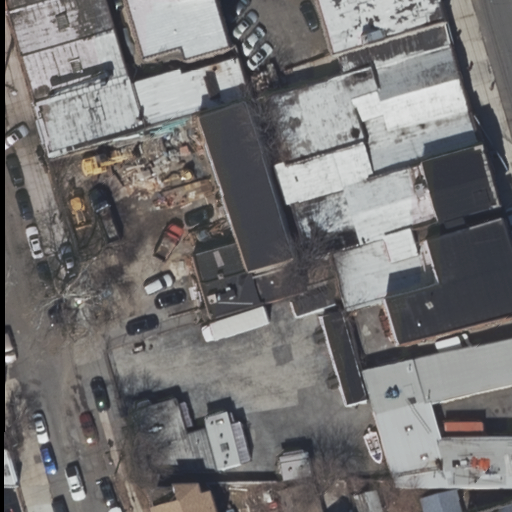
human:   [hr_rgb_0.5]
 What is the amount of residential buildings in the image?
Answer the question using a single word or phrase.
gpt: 5

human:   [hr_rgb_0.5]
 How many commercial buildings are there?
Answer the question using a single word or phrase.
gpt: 0

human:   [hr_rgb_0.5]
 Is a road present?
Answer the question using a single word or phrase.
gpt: yes

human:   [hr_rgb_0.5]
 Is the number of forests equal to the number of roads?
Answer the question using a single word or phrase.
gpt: no

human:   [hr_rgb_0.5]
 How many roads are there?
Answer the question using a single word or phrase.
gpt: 3

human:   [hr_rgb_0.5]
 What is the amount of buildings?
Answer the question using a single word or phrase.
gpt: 5

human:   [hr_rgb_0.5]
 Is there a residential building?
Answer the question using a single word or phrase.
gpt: yes

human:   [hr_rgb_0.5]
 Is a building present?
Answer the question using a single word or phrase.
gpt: yes

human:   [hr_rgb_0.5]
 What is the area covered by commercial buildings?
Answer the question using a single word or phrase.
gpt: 0m2

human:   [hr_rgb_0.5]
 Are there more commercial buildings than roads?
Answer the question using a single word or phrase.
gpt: no

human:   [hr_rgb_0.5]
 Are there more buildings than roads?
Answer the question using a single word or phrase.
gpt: yes

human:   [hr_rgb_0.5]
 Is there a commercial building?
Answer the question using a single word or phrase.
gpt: no

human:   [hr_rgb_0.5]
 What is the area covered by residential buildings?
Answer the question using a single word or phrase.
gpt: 151m2

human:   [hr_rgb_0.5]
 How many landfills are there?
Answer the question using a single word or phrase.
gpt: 0

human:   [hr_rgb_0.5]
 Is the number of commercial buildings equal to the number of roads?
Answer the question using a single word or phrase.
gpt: no

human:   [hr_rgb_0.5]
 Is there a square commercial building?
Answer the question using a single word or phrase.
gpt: no

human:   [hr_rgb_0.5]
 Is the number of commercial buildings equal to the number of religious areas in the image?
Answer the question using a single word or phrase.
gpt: yes

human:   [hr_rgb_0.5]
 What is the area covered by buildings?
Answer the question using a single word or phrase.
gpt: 151m2

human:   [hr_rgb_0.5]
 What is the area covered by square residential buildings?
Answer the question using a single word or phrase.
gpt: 0m2

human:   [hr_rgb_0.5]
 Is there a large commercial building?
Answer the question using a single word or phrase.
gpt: no

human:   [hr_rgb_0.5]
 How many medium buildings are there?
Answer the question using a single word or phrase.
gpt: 0

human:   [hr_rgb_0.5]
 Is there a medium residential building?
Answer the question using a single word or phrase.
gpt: no

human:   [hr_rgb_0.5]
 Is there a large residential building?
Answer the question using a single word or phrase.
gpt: no

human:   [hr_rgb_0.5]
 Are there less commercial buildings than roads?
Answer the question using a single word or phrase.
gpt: yes

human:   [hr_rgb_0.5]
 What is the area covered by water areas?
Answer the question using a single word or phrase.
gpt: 0m2

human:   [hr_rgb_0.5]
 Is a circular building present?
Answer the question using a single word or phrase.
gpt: no

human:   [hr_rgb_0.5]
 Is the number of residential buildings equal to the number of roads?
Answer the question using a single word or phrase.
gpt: no

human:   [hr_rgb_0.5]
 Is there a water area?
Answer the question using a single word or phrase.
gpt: no

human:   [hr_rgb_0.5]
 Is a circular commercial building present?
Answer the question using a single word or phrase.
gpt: no

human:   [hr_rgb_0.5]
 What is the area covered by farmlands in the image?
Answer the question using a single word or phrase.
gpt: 0m2

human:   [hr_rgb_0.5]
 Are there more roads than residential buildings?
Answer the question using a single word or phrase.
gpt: no

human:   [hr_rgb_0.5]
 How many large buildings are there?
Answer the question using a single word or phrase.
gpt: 0

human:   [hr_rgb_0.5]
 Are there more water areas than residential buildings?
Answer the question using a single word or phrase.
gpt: no

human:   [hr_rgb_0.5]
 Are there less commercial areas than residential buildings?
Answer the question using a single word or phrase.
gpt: yes

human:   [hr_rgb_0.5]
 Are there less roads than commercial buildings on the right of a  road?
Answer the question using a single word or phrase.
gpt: no

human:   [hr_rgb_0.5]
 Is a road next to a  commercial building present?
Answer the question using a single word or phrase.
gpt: no

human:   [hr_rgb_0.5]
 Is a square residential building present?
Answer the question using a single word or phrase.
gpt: no

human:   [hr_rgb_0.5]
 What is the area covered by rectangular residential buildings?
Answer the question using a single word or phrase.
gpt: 84m2

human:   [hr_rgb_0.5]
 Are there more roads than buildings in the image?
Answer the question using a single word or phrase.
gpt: no

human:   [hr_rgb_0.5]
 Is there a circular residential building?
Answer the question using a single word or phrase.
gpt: no

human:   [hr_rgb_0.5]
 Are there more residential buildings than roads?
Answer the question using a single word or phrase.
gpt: yes

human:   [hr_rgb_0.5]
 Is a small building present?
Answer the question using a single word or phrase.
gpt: yes

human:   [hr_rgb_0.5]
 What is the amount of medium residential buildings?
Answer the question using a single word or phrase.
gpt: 0

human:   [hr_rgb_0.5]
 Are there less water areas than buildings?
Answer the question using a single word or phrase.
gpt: yes

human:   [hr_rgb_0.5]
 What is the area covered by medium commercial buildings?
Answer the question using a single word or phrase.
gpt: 0m2

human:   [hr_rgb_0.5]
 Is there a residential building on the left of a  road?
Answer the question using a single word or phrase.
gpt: yes

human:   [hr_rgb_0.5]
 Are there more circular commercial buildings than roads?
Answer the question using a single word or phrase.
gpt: no

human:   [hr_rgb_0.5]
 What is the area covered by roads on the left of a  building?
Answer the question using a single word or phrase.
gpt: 0m2

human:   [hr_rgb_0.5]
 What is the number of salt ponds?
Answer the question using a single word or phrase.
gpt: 0

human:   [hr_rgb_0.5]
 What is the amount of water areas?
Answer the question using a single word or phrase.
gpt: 0

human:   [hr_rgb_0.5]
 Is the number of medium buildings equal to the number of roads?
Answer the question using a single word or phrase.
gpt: no

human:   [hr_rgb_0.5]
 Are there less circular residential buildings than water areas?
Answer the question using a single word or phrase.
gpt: no

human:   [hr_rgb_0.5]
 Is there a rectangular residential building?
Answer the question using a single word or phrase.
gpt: yes

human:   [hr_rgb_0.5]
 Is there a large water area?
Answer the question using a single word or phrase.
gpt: no

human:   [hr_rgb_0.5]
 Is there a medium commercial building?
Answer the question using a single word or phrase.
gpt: no

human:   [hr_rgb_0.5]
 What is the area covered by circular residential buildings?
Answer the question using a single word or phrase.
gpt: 0m2

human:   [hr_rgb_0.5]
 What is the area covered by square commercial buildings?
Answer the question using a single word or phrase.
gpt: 0m2

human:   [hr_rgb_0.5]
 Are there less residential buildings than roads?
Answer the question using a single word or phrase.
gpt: no

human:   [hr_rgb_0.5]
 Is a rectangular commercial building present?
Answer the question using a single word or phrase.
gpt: no

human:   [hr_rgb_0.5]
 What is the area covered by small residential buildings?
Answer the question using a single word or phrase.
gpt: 151m2

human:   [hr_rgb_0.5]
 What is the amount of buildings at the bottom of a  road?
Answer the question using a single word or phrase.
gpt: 5

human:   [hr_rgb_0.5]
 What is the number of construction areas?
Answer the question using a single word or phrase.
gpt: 0

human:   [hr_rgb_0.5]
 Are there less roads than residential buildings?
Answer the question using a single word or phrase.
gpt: yes

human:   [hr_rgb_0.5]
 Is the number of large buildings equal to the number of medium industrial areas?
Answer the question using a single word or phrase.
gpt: yes